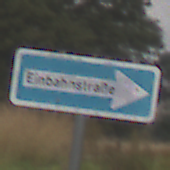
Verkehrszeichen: EinbahnstrasseRechtsweisend
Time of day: MorningAfternoon
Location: Outdoor (Nature)
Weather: Overcast
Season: NotSpecified
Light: Natural